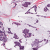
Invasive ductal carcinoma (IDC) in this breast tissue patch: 1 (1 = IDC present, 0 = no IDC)